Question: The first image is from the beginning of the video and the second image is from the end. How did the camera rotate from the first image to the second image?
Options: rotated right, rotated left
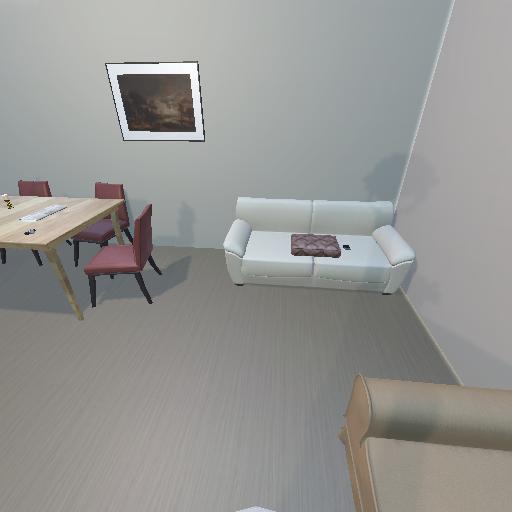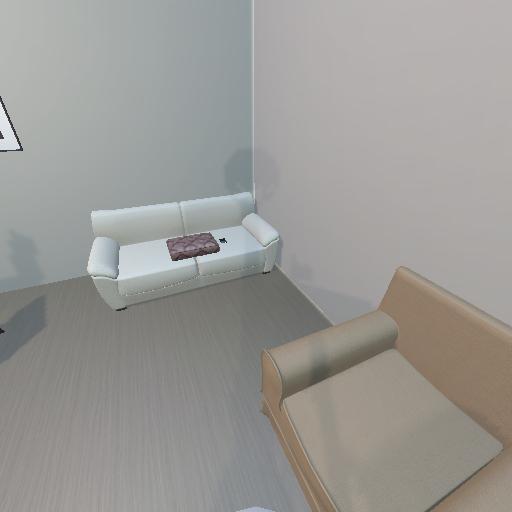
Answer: rotated right